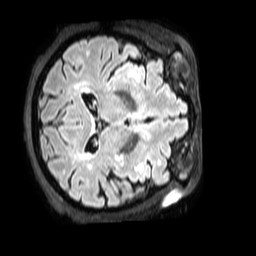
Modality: FLAIR
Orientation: axial
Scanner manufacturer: philips
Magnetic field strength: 3 T
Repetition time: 4.8 s
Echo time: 0.2795 s